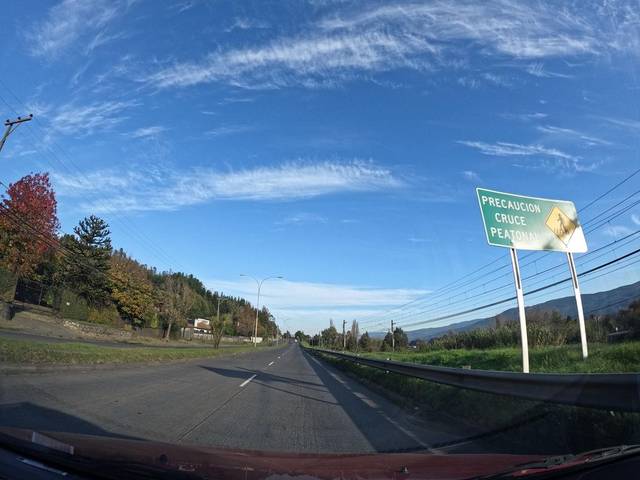
Region: Chile
Coordinates: -36.883, -73.038